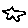
Label: star